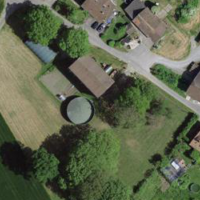
EUNIS habitat code: 52
Species observed at this site:
Aegopodium podagraria
Datura stramonium